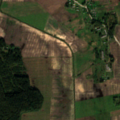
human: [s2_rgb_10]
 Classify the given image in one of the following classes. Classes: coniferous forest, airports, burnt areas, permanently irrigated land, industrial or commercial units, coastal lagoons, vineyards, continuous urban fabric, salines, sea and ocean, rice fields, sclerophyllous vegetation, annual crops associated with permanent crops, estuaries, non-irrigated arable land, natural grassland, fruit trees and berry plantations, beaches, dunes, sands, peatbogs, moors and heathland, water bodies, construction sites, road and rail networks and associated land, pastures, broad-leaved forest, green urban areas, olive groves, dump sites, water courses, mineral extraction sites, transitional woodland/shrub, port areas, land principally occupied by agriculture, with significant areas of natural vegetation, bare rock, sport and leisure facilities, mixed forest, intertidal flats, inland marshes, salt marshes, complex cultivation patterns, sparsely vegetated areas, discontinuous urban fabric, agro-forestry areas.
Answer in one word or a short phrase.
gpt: discontinuous urban fabric, non-irrigated arable land, complex cultivation patterns, broad-leaved forest, mixed forest